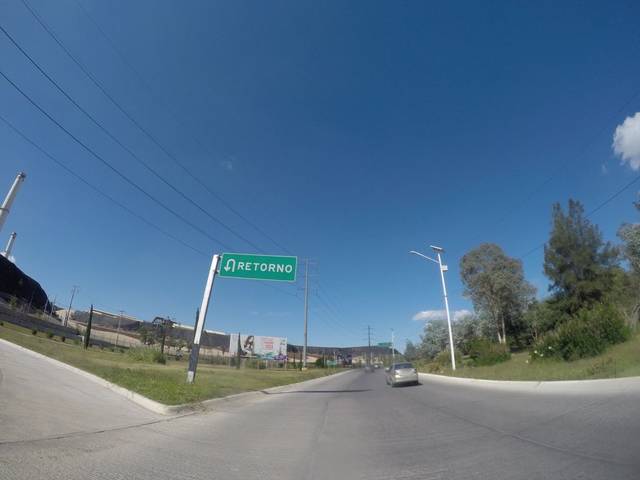
Region: Mexico
Coordinates: 22.153, -101.029